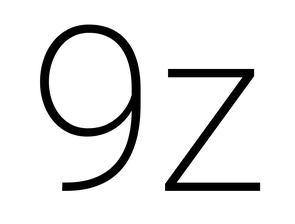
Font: Roboto_ExtraLight